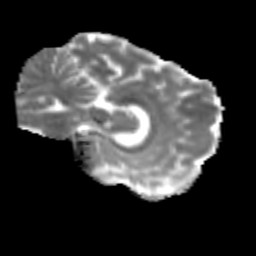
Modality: MD
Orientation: sagittal
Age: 28
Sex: female
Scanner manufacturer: siemens
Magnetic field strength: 3 T
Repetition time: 3.5 s
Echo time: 0.125 s